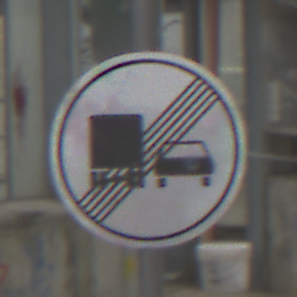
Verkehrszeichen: EndeUeberholverbotKraftfahrzeuge
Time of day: Midday
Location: Roofed (Special)
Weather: Overcast
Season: NotSpecified
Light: Natural